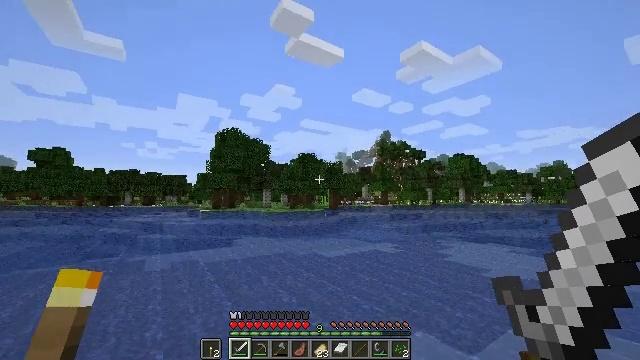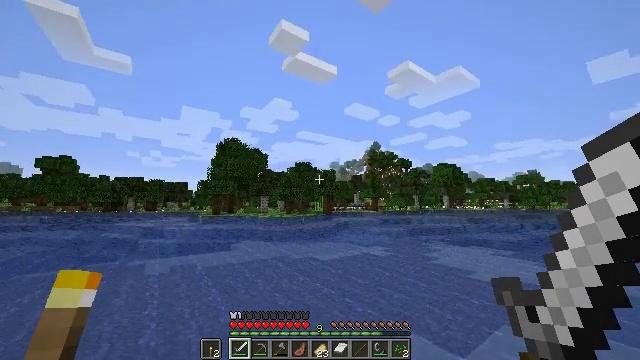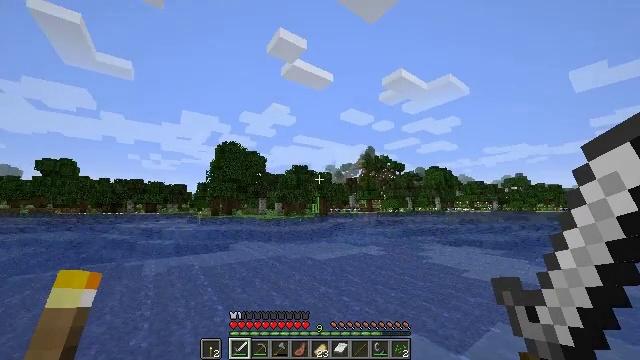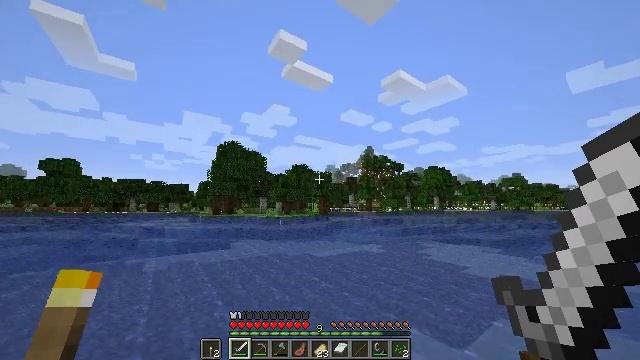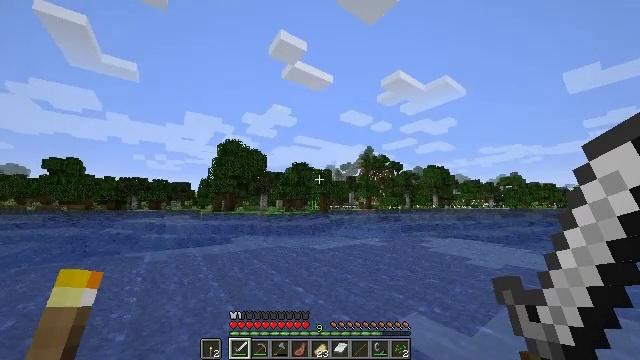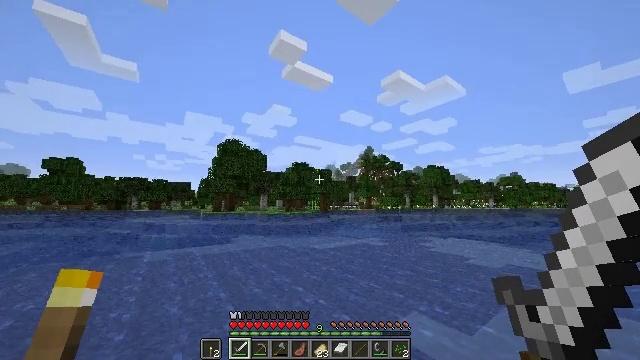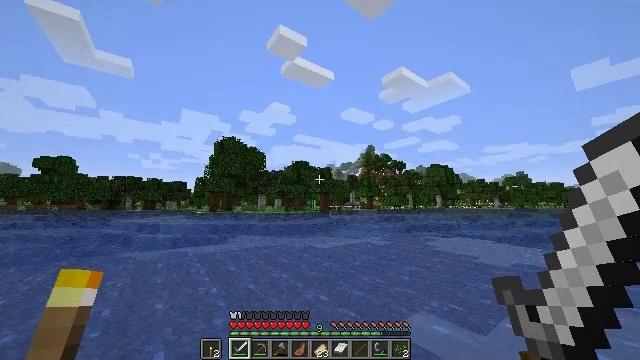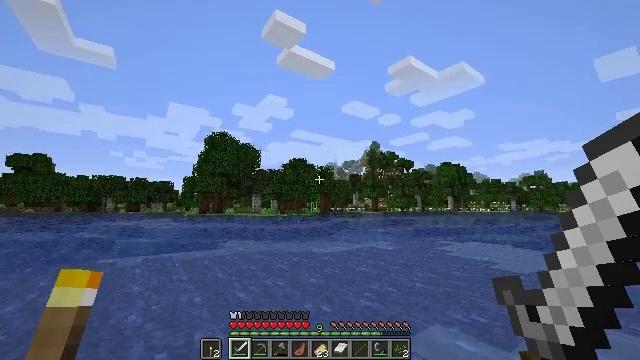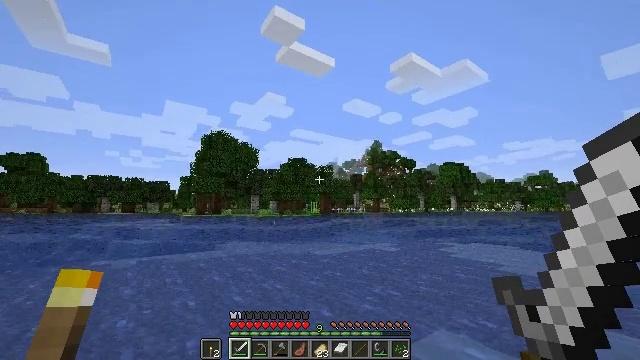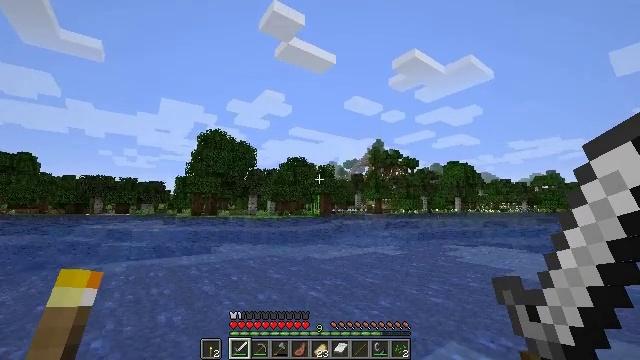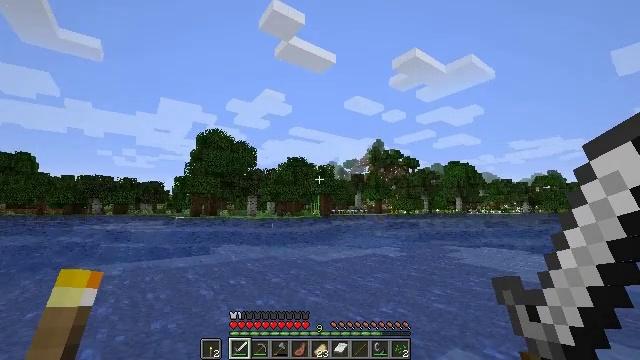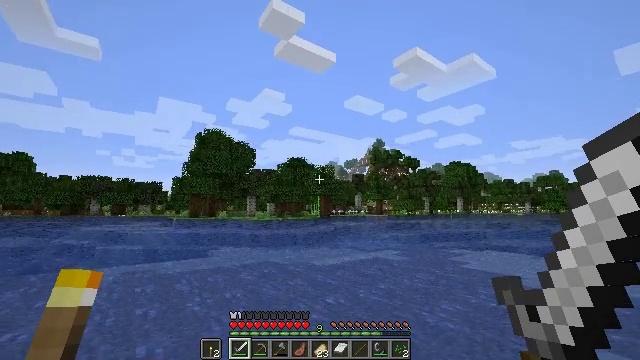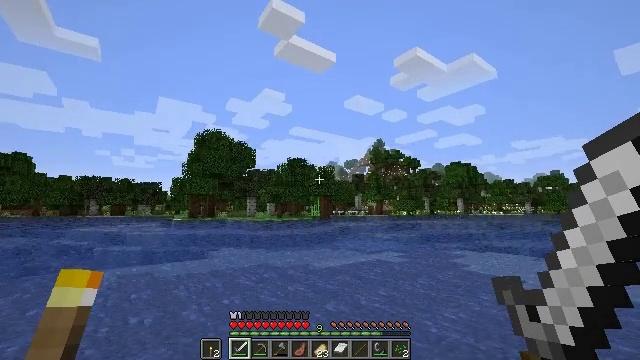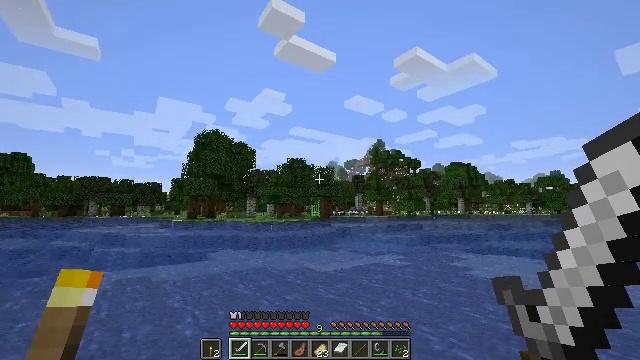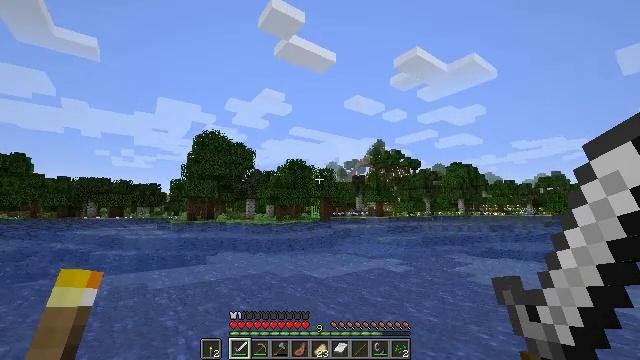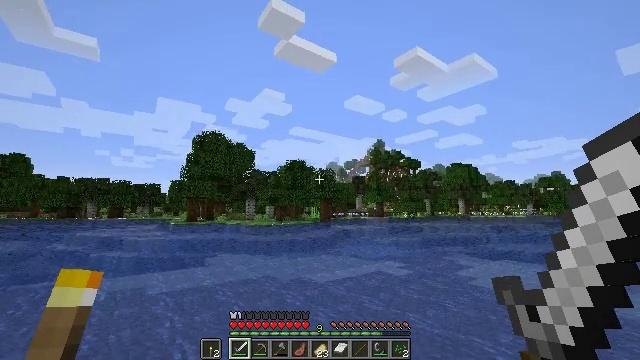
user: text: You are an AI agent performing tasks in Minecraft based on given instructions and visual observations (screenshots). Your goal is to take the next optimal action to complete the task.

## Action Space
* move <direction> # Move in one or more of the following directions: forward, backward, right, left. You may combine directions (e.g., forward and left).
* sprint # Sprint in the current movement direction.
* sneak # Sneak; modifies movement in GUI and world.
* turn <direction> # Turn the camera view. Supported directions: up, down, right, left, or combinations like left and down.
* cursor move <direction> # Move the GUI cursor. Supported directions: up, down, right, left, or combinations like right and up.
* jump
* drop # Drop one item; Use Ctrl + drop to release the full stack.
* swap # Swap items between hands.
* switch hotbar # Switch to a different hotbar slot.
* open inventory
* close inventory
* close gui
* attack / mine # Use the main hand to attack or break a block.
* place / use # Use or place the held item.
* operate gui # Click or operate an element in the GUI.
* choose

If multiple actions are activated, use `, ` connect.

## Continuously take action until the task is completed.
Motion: motion action
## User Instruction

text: Harvest sugar cane from the plant.
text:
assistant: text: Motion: move forward, sprint, turn right and up, jump
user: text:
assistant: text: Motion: move forward, sprint, jump
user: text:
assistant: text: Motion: move forward, sprint, jump
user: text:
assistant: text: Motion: move forward, sprint, jump
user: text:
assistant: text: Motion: move forward, sprint, jump
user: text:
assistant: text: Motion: move forward, sprint, jump
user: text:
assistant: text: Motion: move forward, sprint, jump
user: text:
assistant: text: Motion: move forward, sprint, jump
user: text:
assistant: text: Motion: move forward, sprint, jump
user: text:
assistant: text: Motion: move forward, sprint, jump
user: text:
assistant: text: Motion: move forward, sprint, jump
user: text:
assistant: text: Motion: move forward, sprint, jump
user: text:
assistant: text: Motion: move forward, sprint, jump
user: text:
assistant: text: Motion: move forward, sprint, jump
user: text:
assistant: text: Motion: move forward, sprint, jump
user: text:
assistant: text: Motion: move forward, sprint, jump
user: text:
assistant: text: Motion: move forward, sprint, jump
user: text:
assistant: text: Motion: move forward, sprint, jump
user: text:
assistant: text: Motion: move forward, sprint, jump
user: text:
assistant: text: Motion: move forward, sprint, jump
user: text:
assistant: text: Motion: move forward, sprint, jump
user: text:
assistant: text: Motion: move forward, sprint, jump
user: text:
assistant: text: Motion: move forward, sprint, jump
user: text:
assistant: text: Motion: move forward, sprint, jump
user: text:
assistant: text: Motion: move forward, sprint, jump
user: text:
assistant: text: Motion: move forward, sprint, jump
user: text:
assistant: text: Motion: move forward, sprint, jump
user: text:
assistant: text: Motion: move forward, sprint, jump
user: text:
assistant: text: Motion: move forward, sprint, jump
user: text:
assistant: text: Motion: move forward, sprint, jump